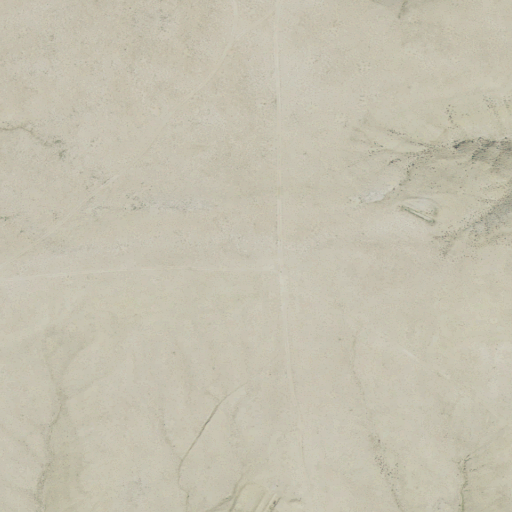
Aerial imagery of mountain in Utah named Oil Well Dome containing only shrub